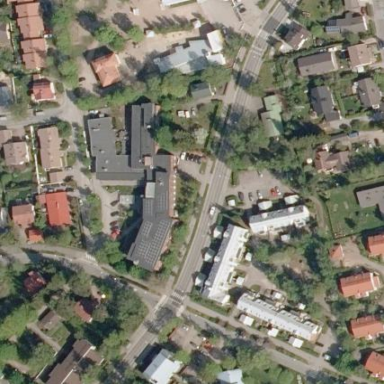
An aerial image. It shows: Nursing home.